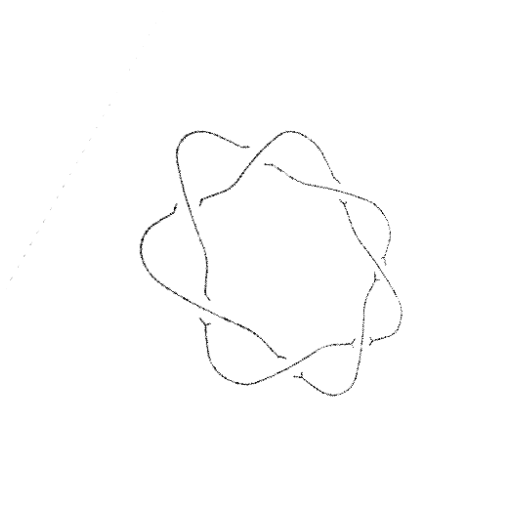
Crossing number: 7